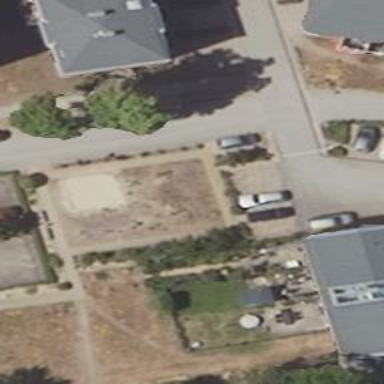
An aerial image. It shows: Playground area for leisure land.